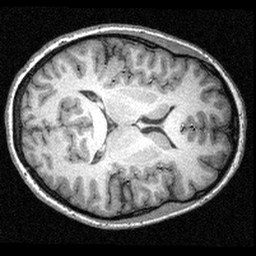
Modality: T1w
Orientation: axial
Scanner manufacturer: siemens
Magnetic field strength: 3 T
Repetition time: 1.57 s
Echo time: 0.00304 s